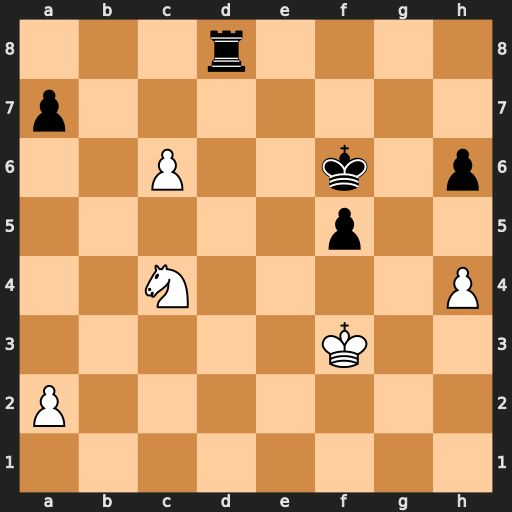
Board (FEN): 3r4/p7/2P2k1p/5p2/2N4P/5K2/P7/8
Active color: w
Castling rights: -
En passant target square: -
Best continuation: c7 Rc8 Nd6 Rxc7 Ne8+ Ke5 Nxc7